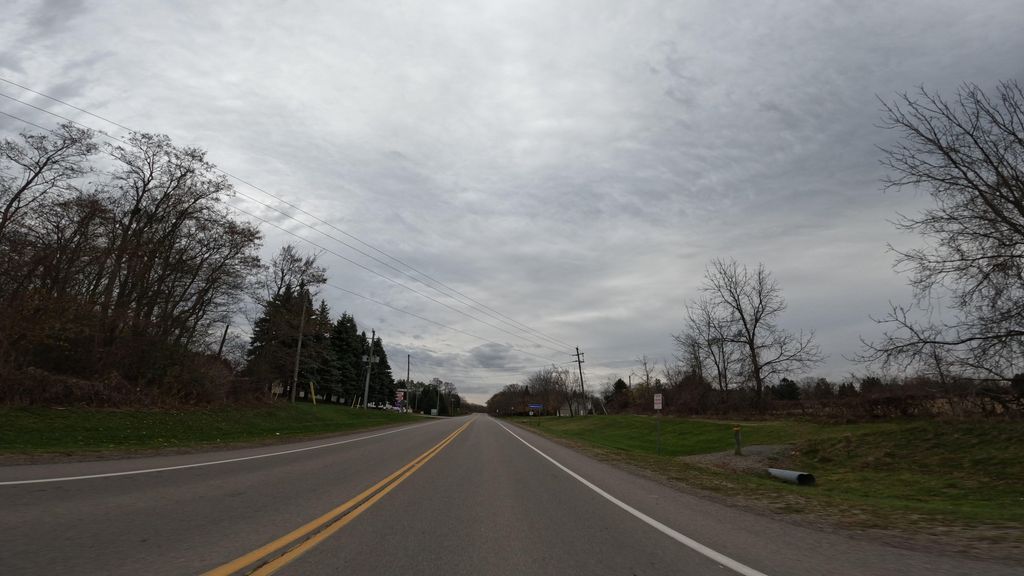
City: hamilton